Interaction volume radius: 10 \u00c5
Interaction volume height: 25 \u00c5
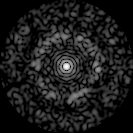
Disorder parameter: 0.8381